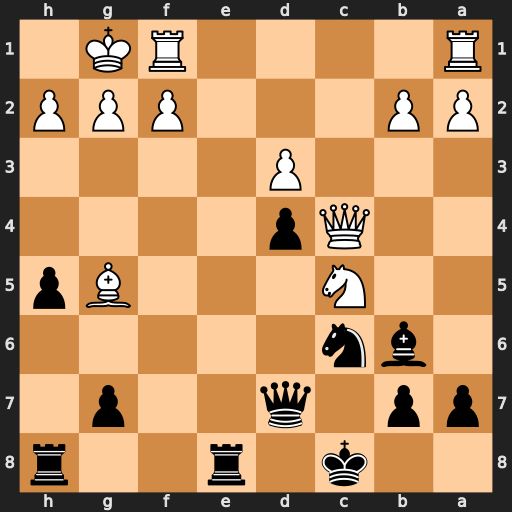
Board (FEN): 2k1r2r/pp1q2p1/1bn5/2N3Bp/2Qp4/3P4/PP3PPP/R4RK1
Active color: b
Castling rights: -
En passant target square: -
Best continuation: Qf5 Rac1 Qxg5